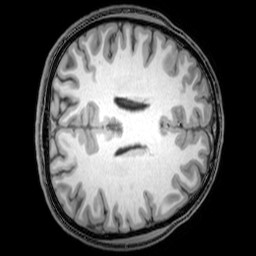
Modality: T1w
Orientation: axial
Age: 22
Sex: male
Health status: healthy
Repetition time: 0.081 s
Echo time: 0.037 s